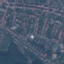
Land use / land cover class: Residential